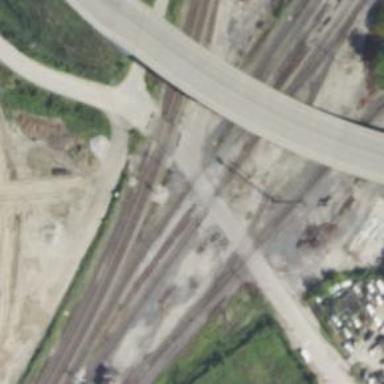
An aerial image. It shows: Level crossing along the railway.